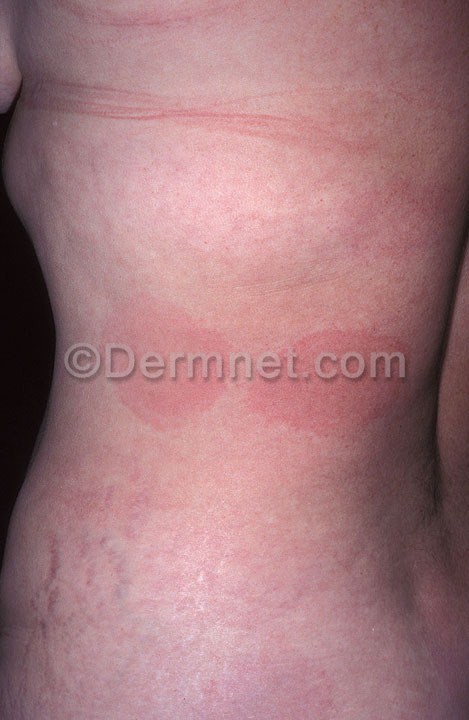
Disease: Scabies Lyme Disease and other Infestations and Bites